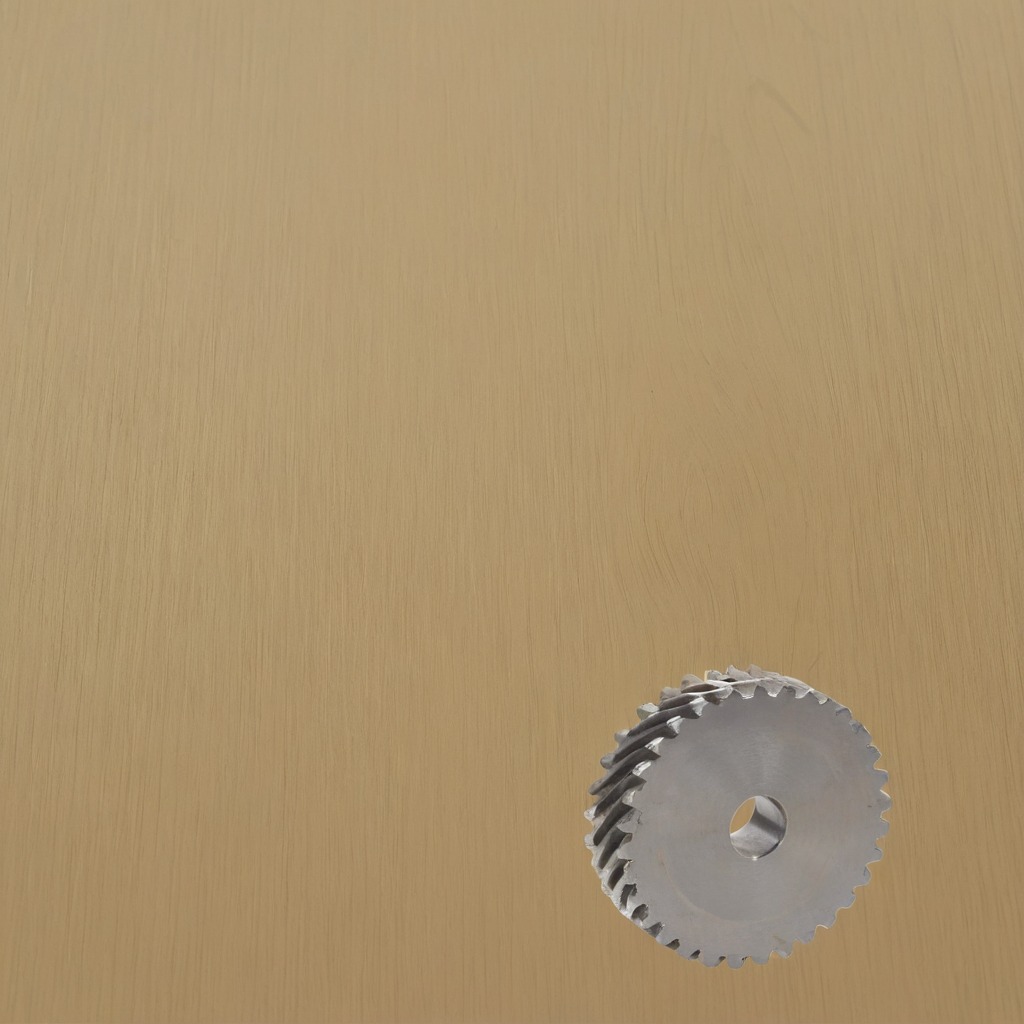
A steel gear with teeth is lying on the plywood surface in the workshop.